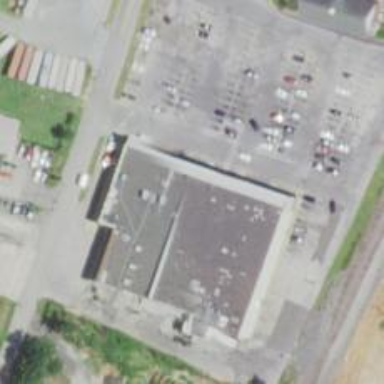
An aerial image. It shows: Supermarket.